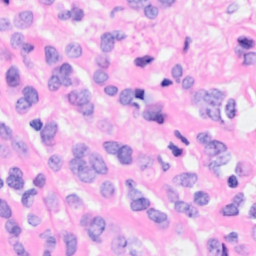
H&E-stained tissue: Breast